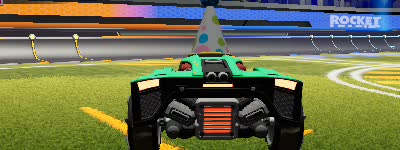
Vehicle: breakout